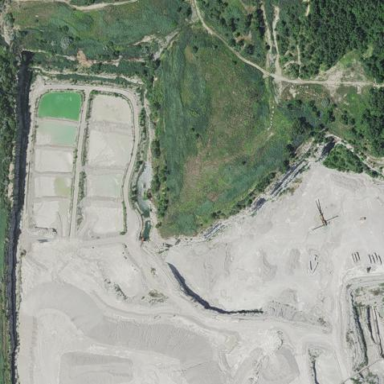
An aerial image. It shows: Quarry area.